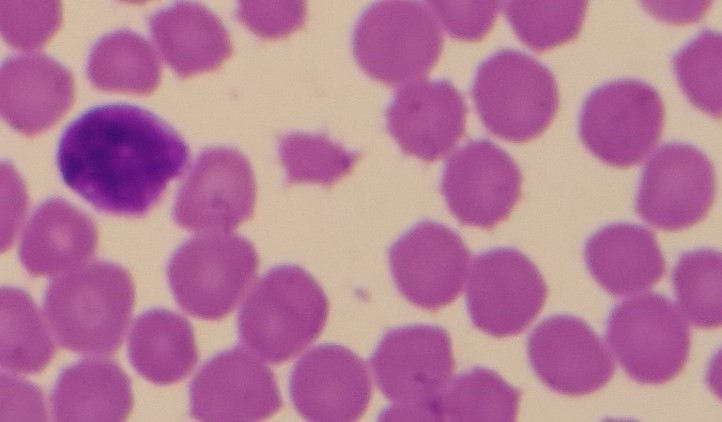
White blood cell type: Lymphocyte